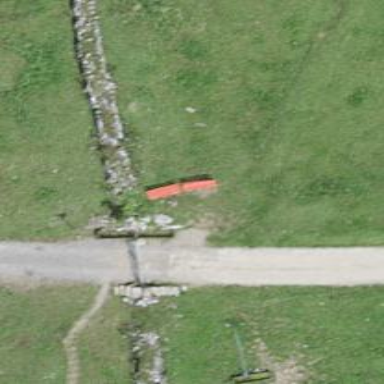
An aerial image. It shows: Bench for seating.